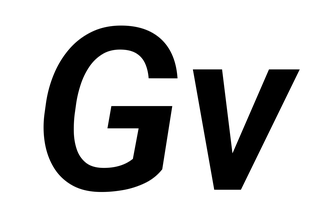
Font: Roboto-Italic_SemiBold_Italic